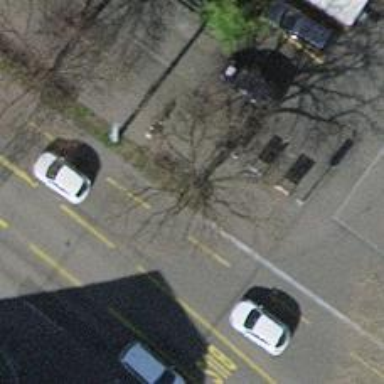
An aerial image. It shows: Avenue lined with trees.